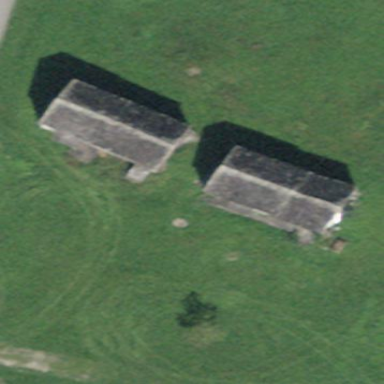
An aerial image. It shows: Stable building.